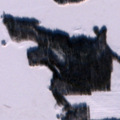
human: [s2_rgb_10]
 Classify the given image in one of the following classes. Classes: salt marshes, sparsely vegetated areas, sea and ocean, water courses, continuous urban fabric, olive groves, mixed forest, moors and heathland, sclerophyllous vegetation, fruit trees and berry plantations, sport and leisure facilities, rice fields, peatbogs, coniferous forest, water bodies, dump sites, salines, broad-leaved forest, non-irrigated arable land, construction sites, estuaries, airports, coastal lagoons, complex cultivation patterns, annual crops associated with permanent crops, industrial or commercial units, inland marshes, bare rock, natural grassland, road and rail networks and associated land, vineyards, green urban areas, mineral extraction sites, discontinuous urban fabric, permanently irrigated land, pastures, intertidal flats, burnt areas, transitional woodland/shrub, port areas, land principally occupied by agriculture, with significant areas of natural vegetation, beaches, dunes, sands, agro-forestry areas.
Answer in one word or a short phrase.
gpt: land principally occupied by agriculture, with significant areas of natural vegetation, coniferous forest, mixed forest, water bodies